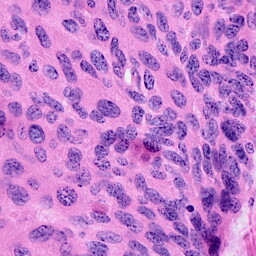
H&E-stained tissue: Cervix